Question: It may well be that I have to write something overly complex for this and that there is no regular way to do it, but:
How can I get myself a list of all available printer drivers much like the add printer wizard does when it displays them by manufacturer then by printer? I basically need a custom add printer dialog and without this, I'm a bit stuffed ;)
Like this: (ignore the arrow, borrowed image)

I would also need the path to the .inf file denoted by the drivers in the list
EDIT: A little background:
I am attempting to add a printer by invoking the add printer wizard (with elevated privs) in a TS session, adding the printer to the correct TS Port and then attempting to save the information for that printer so as upon login the users printer is added automatically based on values I've saved.
So far, I've not been able to find a way to get the driver information (preferably the actual path to the .inf file for that printer driver as then I can use PrintUI to install the printer) after adding the printer.
As such, I am resorting to a custom dialog to match the printer driver. As the tool is only used upon initial printer install and only by administrators I don't mind having a secondary dialog where you choose the driver a second time just so I can save the information.
EDIT: Targeting Windows Server 2008 R2 (Win32_PrinterDriver doesnt appear to work)
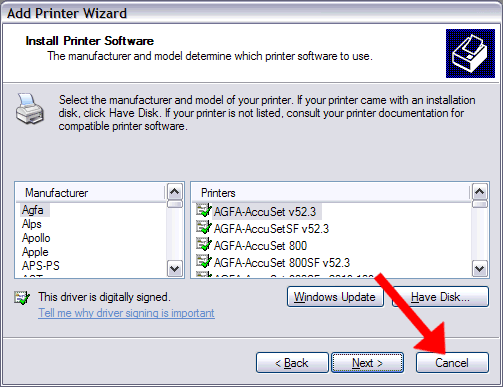
Answer: You can query WMI for information on the printer drivers that are currently in use. The <URL> to perform the queries.
'''
SelectQuery selectQuery = new SelectQuery("Win32_PrinterDriver");
ManagementObjectSearcher searcher = new ManagementObjectSearcher(selectQuery);
foreach (ManagementObject printerDriver in searcher.Get())
{
// Your code here.
}
'''
You can access the properties by indexing to them, i.e. 'printerDriver["DriverPath"]'.
Also see <URL> topic on MSDN.
On an interesting side note, Microsoft has since added a <URL> that does something pretty similar to the above code.
UPDATE: I was looking through old questions and discovered the <URL> project on GitHub. There's a lot to the code that enumerates all printer drivers, so it does not make sense to reproduce it here.